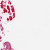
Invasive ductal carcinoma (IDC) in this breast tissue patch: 0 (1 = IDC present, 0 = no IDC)